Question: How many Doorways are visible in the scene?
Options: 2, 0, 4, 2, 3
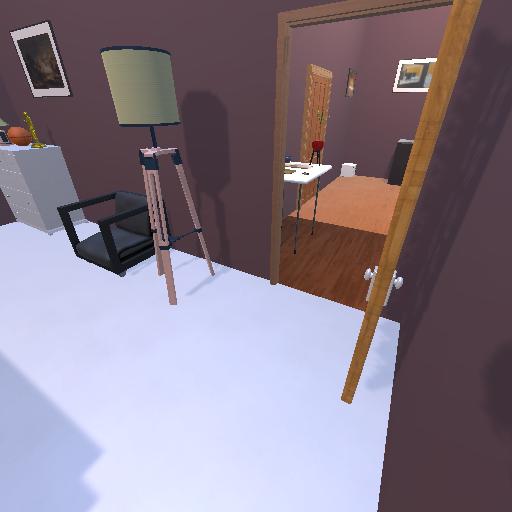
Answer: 2